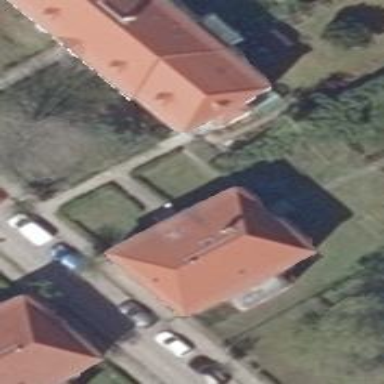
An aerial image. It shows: Historic building with apartments. It has hipped roof made of red roof tiles.